现在很多家庭都使用折叠型桌来节省空间，两边翻开后成圆形桌面．如图 1 为餐桌的未翻开的形状，直径$AC$、$BD$相交于圆心$O$，$\angle AOD=90^\circ$，小华用皮尺量出圆桌的直径为 8 分米．如果桌面翻成圆桌（如图 2）后，那么桌子面积会增加\underline{\quad\quad}平方分米（结果保留$\pi$）．

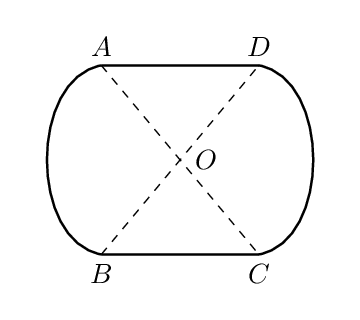
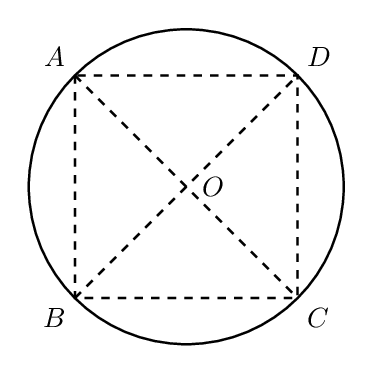
【解答】
\vspace{0.5cm}
\noindent\textbf{【答案】$(8\pi - 16)$}

\vspace{0.5cm}
\noindent\textbf{【分析】根据题意可知桌面增加的面积是 2 个弓形$AD$的面积，即$S_{\text{半圆}} - S_{\triangle ADC}$即可．}

\vspace{0.5cm}
\noindent\textbf{【解答】解：由圆的对称性可知，}
\noindent\textbf{$S_{\text{桌子面积会增加}} = S_{\text{半圆}} - S_{\triangle ADC}$}
\noindent\textbf{$= \dfrac{1}{2}\pi \times 4^2 - \dfrac{1}{2} \times 4 \times 8$}
\noindent\textbf{$= (8\pi - 16)$ 平方分米，}
\noindent\textbf{故答案为：$(8\pi - 16)$．}

\vspace{0.5cm}
\noindent\textbf{【点评】本题考查圆面积，掌握圆面积的计算方法是正确解答的关键．}